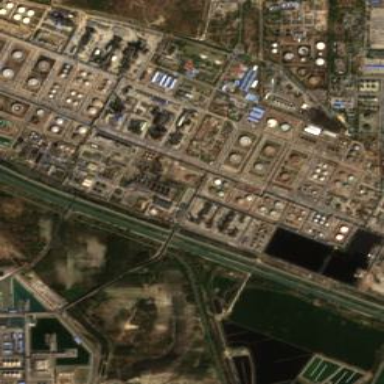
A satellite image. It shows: Industrial area with refinery.